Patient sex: F
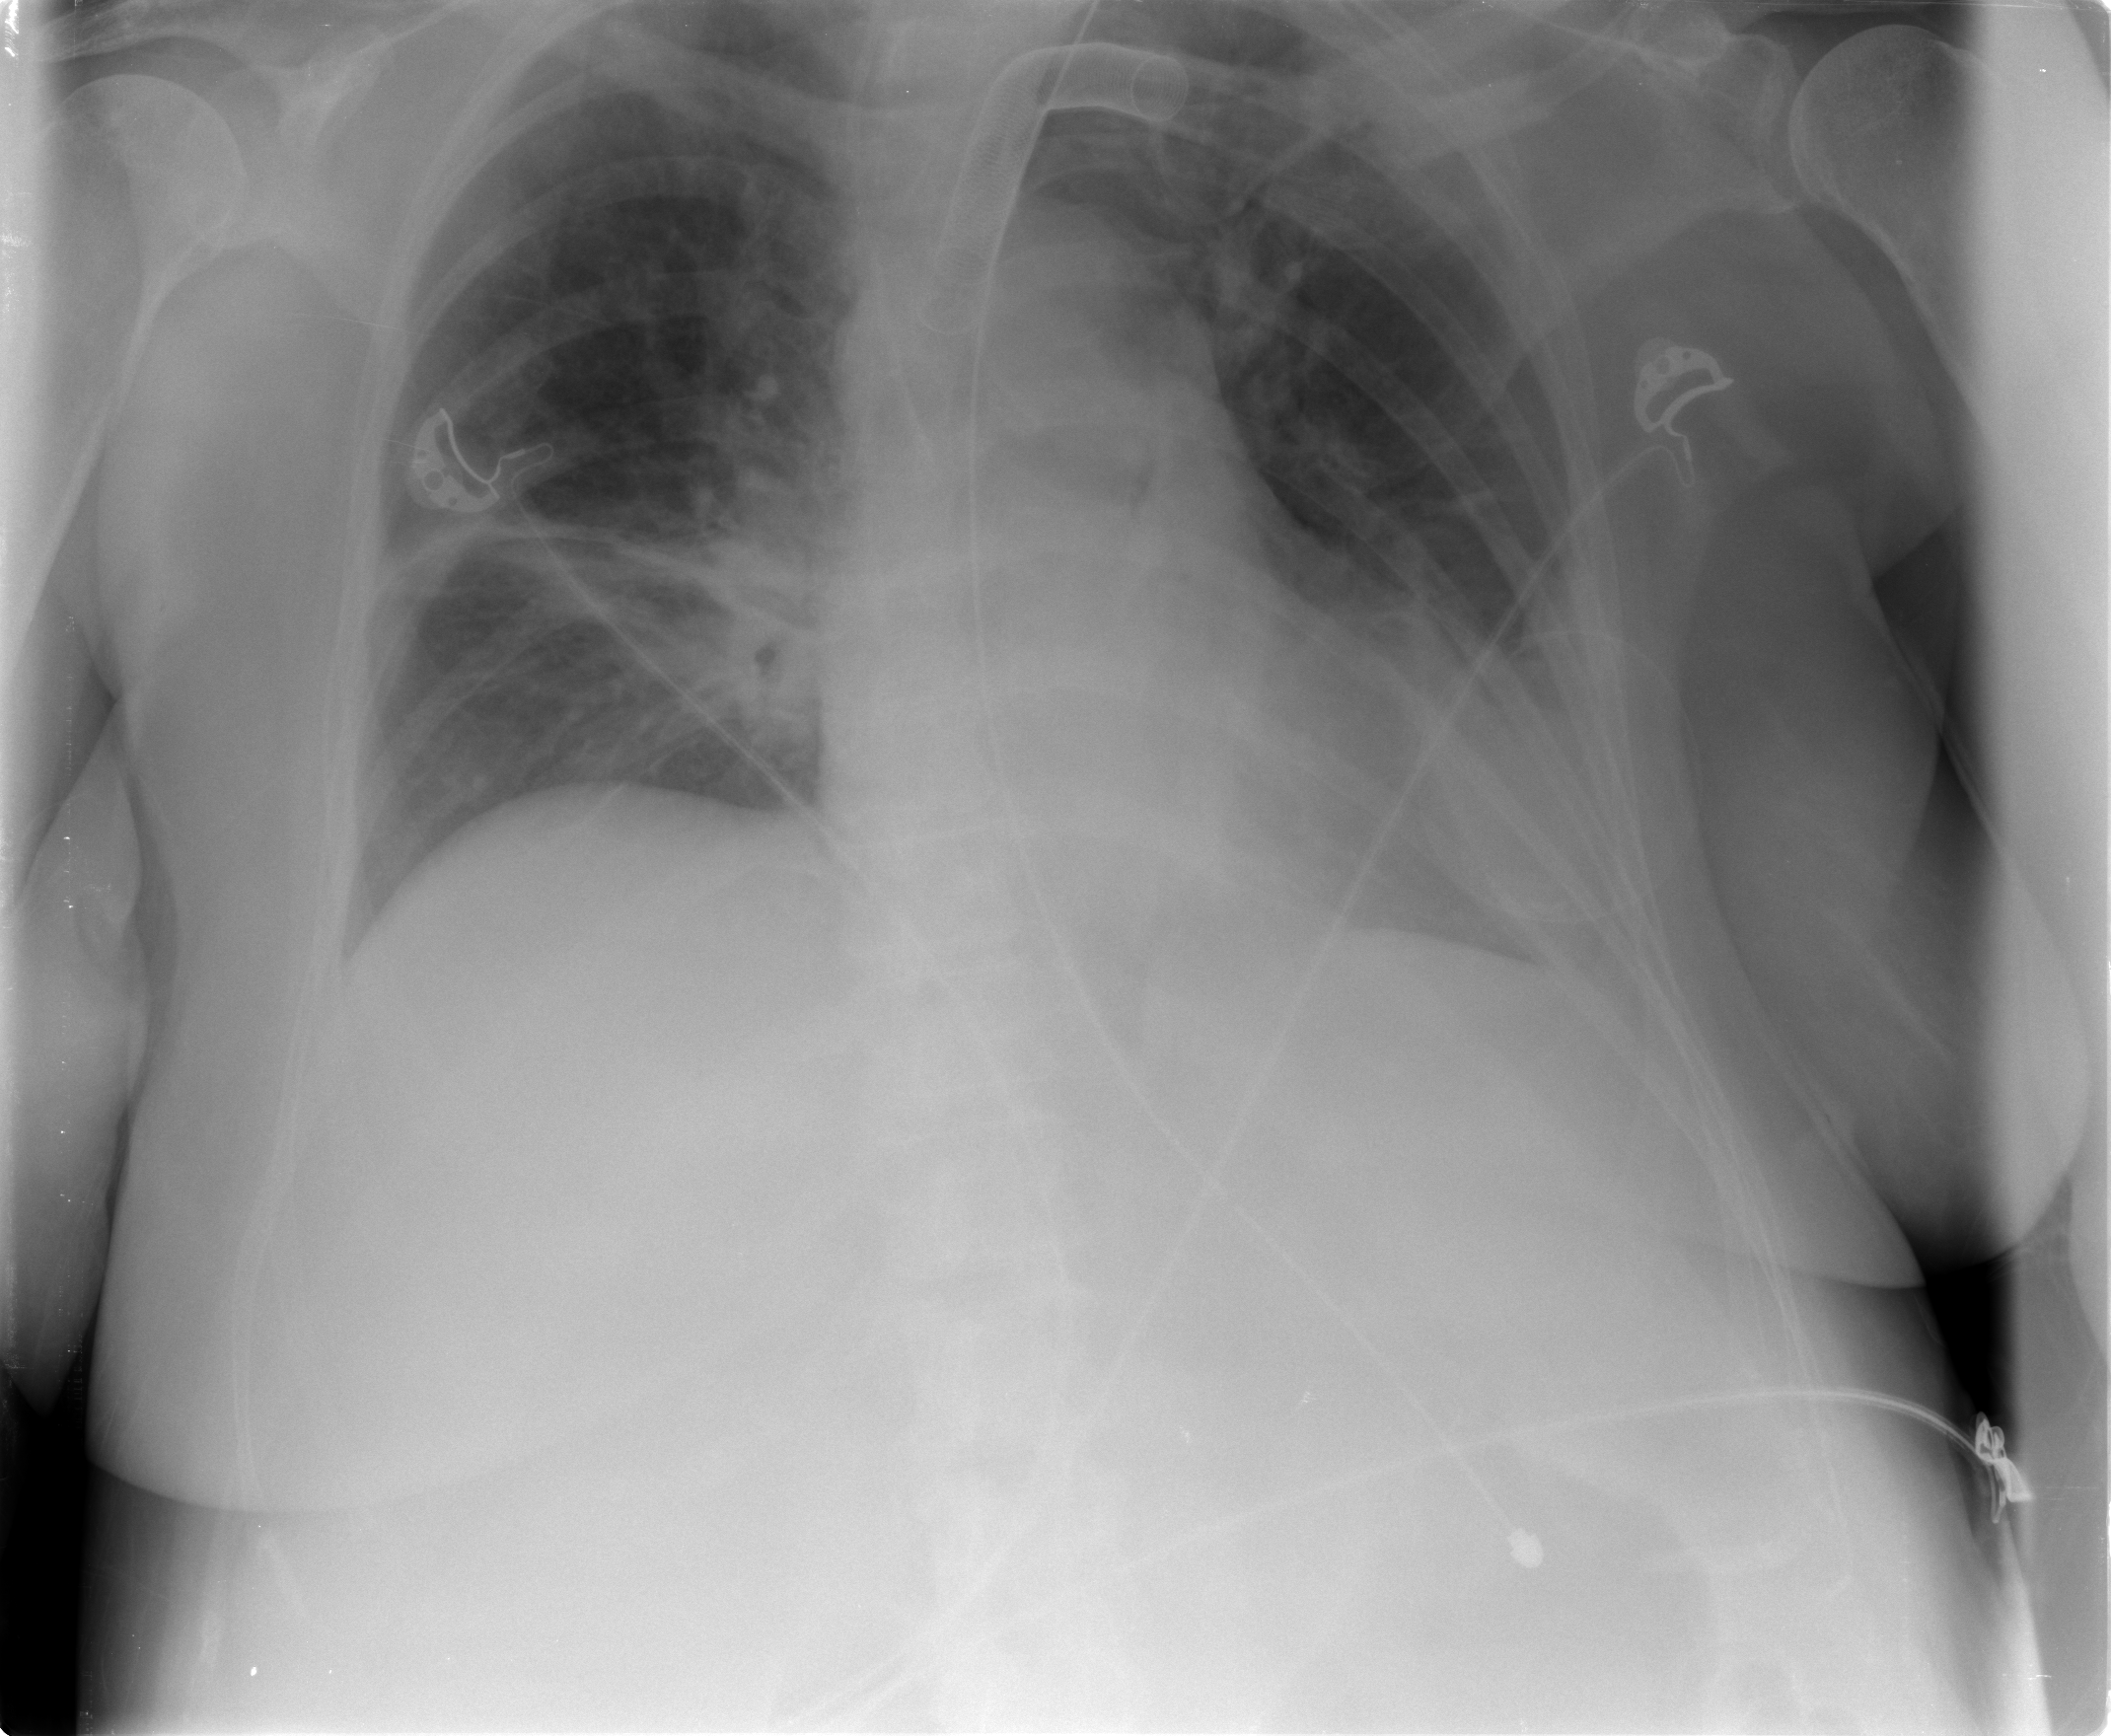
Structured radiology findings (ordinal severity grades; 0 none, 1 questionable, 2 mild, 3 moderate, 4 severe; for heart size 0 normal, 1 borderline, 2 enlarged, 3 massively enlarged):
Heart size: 2
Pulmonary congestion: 1
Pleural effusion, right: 0
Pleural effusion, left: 2
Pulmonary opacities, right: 2
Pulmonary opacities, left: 1
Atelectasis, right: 2
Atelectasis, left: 1